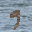
Label: 9